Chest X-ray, PA view. Patient: 7 years old, sex M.
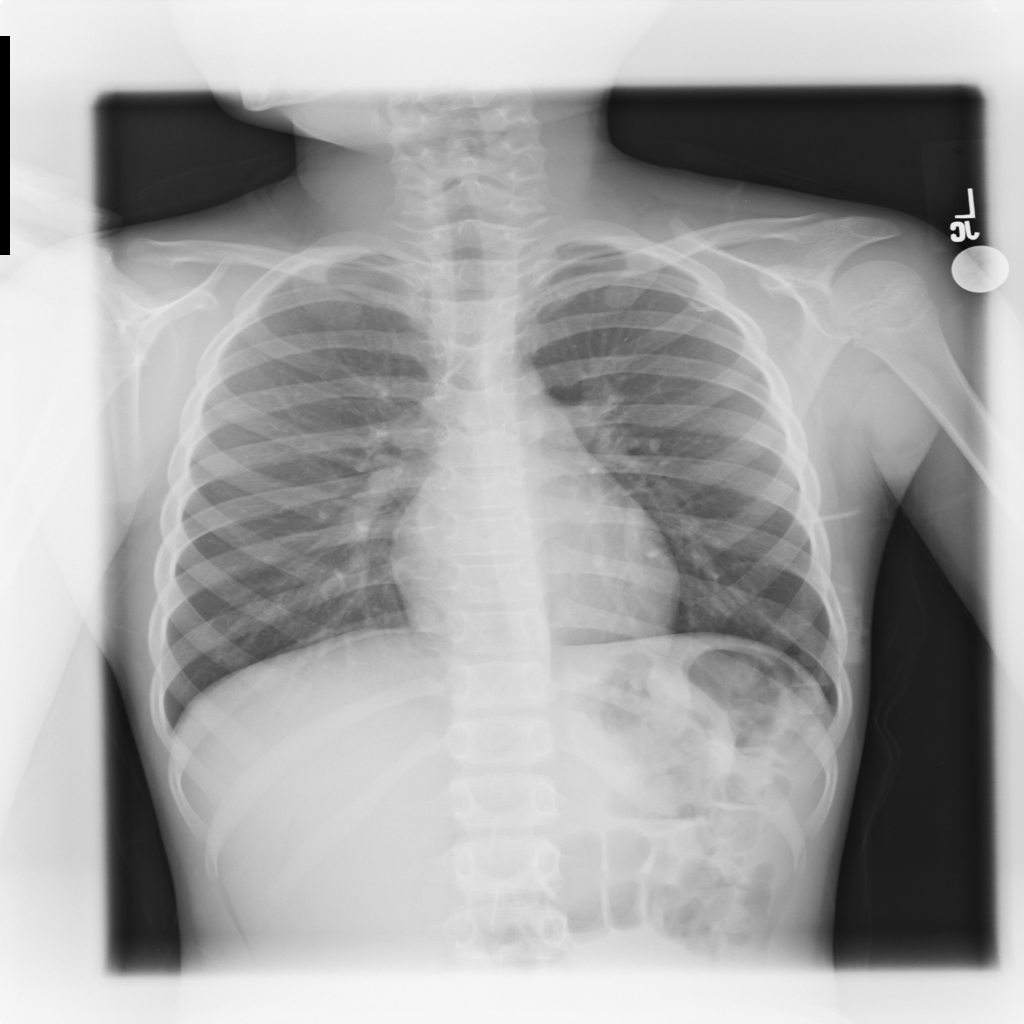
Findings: No Finding